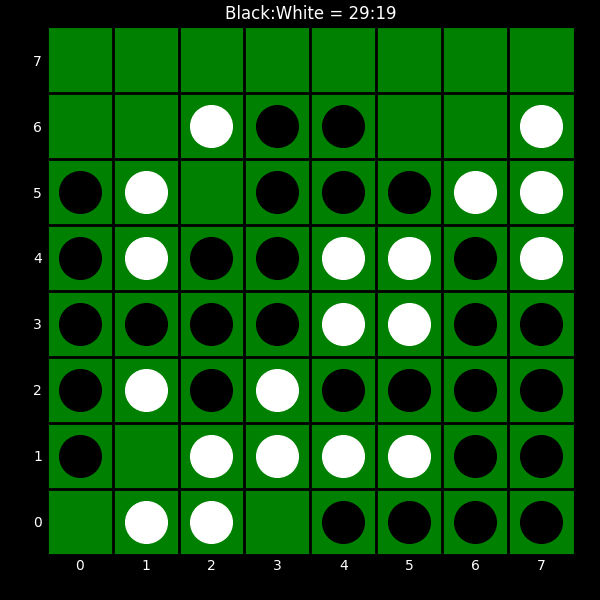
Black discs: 29
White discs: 19